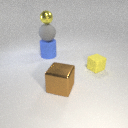
large blue rubber cylinder below small yellow metal sphere